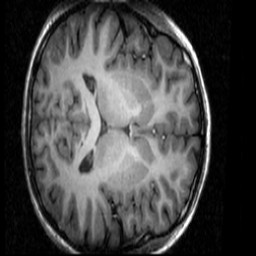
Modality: T1w
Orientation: axial
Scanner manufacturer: ge
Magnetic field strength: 3 T
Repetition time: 0.00906 s
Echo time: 0.001852 s